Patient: sex M, age 55
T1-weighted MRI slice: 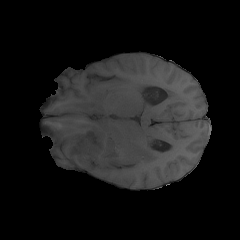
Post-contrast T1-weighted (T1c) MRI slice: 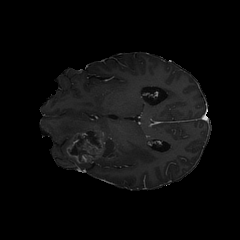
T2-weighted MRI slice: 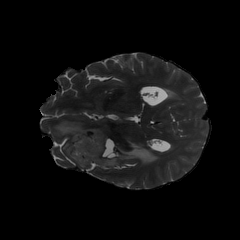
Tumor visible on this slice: yes
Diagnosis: Glioblastoma, IDH-wildtype
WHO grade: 4